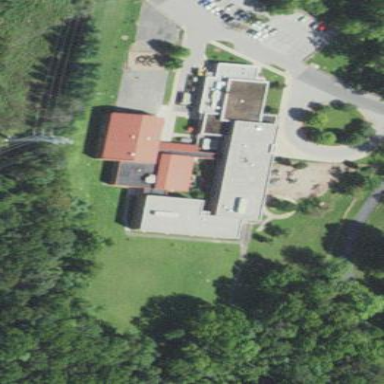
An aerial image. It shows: School.